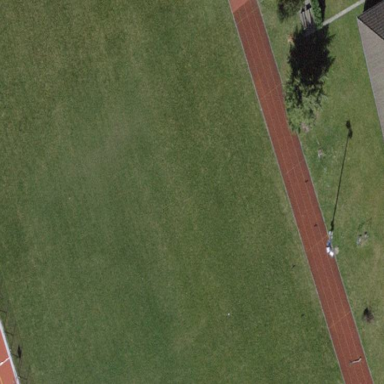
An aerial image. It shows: Soccer pitch for leisure land activities.